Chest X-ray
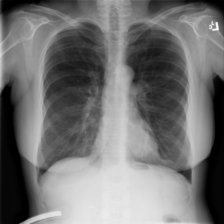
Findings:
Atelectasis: negative
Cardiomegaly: negative
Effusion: negative
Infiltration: negative
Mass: negative
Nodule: negative
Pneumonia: negative
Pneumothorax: positive
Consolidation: negative
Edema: negative
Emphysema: negative
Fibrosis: negative
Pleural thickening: negative
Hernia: negative